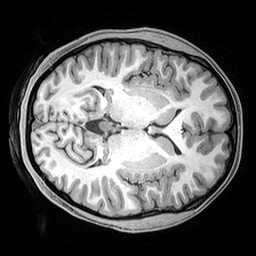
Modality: T1w
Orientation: axial
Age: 19
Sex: female
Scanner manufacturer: siemens
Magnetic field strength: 3 T
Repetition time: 2.4 s
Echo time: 0.00217 s